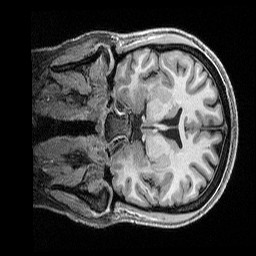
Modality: T1w
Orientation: coronal
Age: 40
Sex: female
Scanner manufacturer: siemens
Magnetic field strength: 3 T
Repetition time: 2.5 s
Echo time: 0.00296 s